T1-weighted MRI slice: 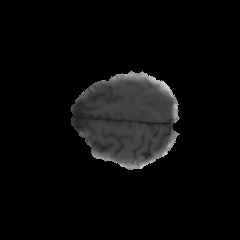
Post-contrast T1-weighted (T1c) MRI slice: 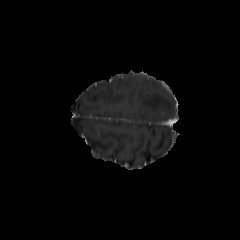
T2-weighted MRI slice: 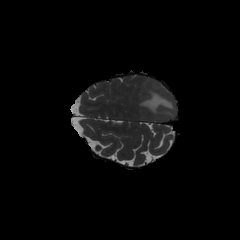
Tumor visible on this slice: yes